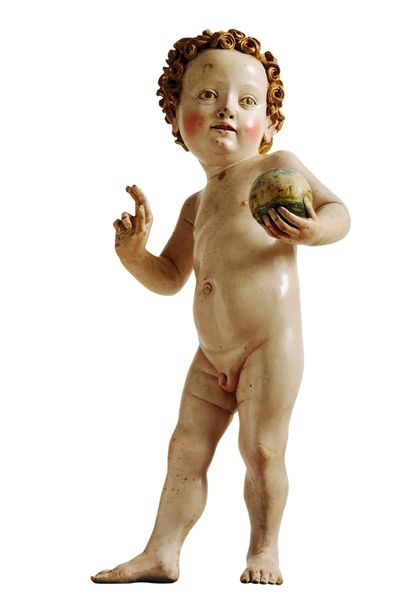
Titel: Christuskind - Andachtsbild aus dem Zisterzienserinnenkloster Heggbach
Künstler: Gregor Erhart
Standort: Hamburg
Institution: Museum für Kunst und Gewerbe Hamburg
Schlagwörter: gotik, skulptur, religion, kunst, skulpturen, christentum, linde, christuskind, farbig gefasst, christliche, christkind, jugendlicher, gotische, trecento, bildwerke, angewandte und bildende kunst, großplastik